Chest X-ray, PA view. Patient: 65 years old, sex M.
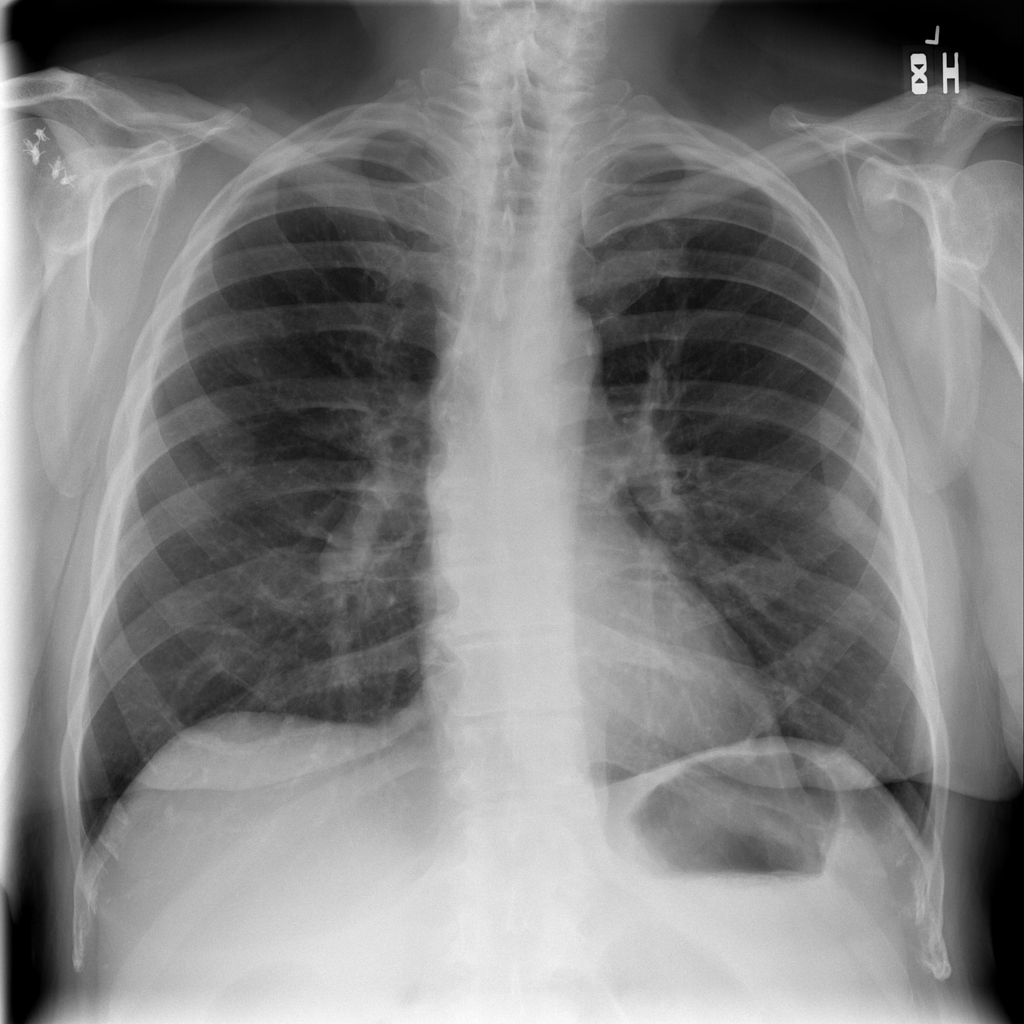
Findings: No Finding